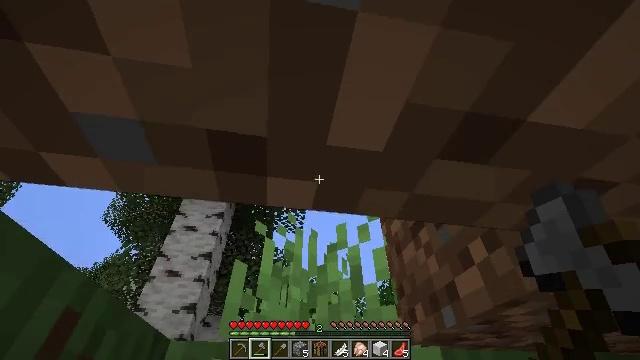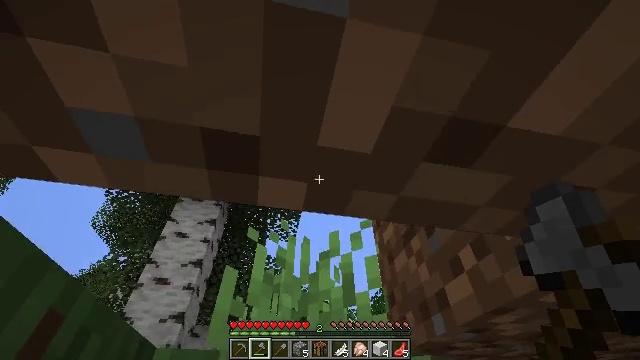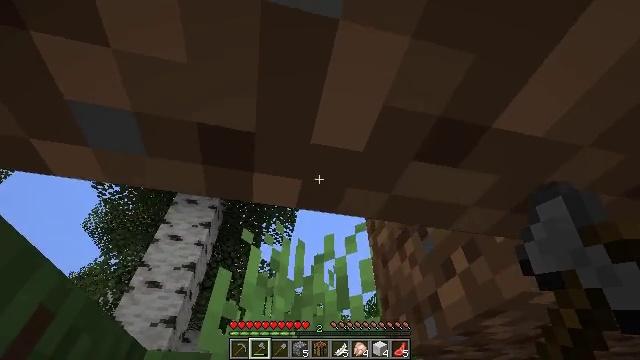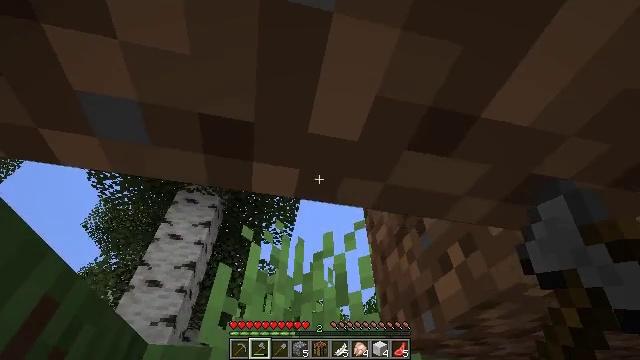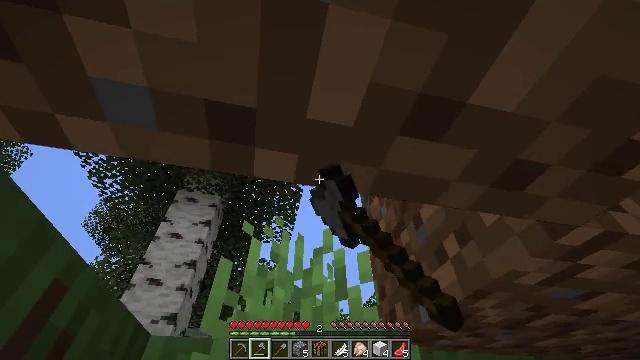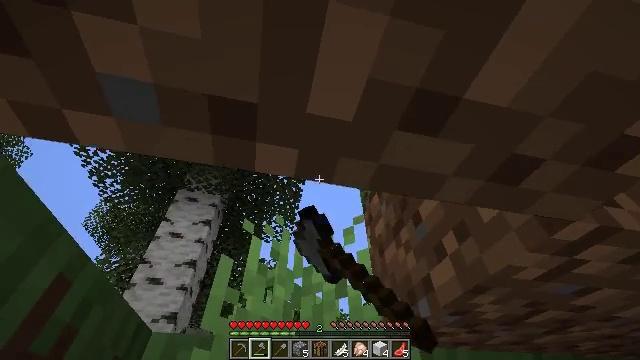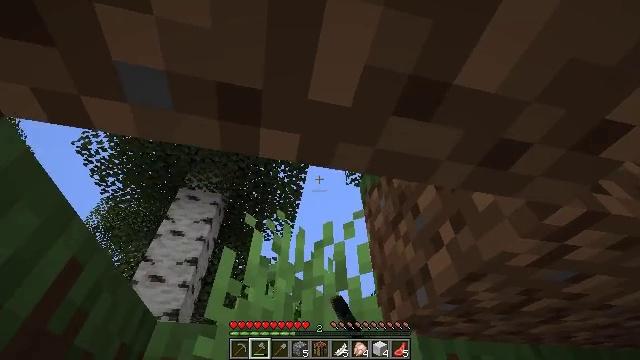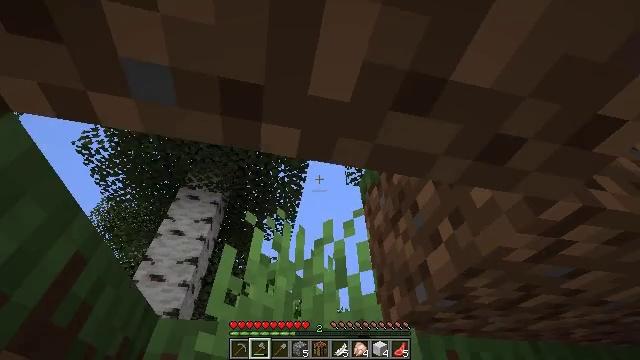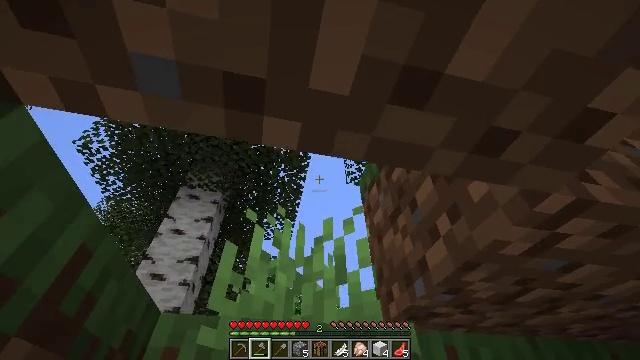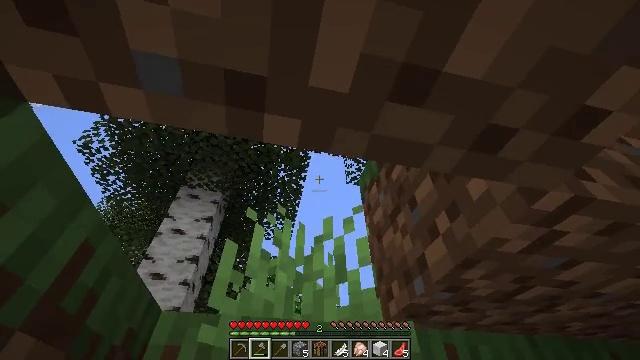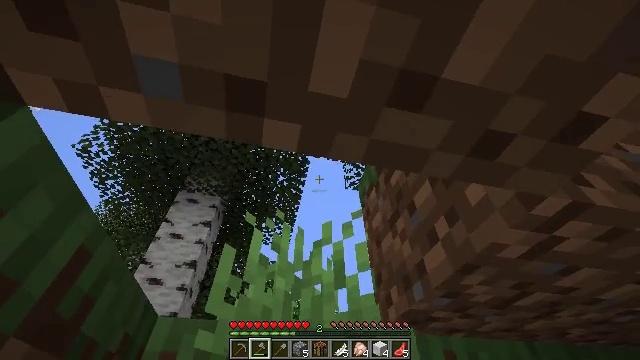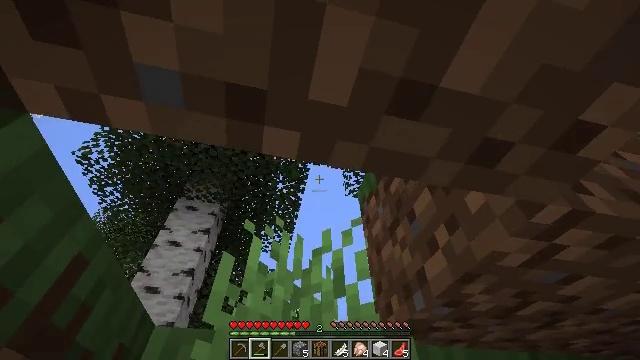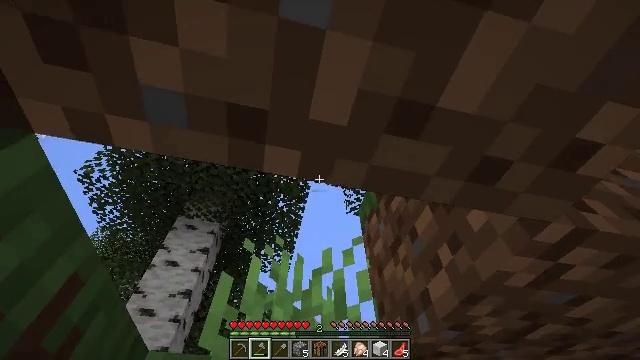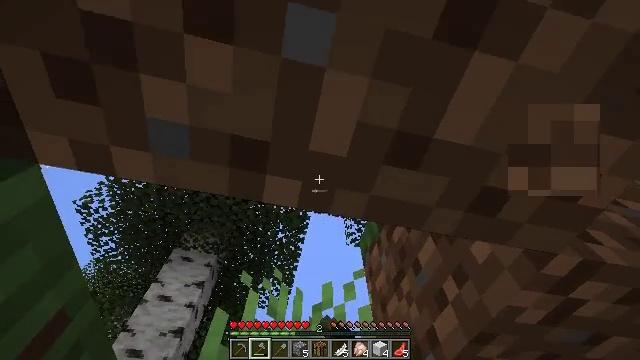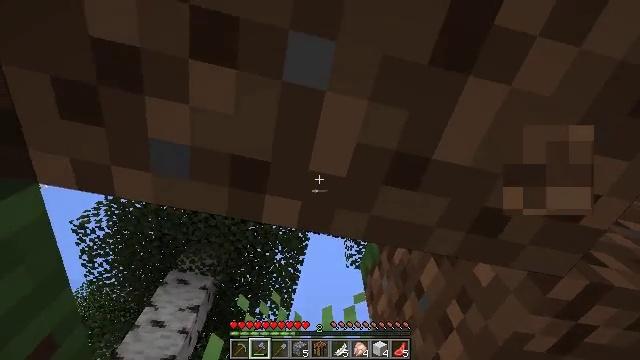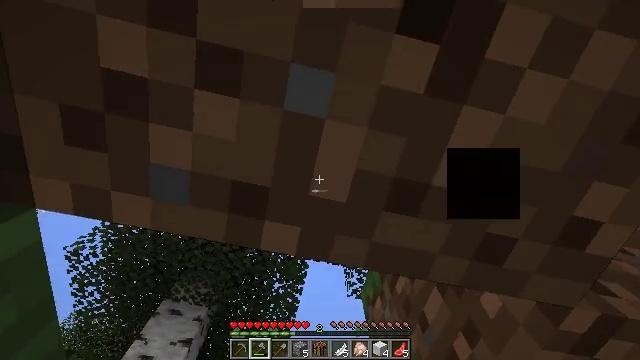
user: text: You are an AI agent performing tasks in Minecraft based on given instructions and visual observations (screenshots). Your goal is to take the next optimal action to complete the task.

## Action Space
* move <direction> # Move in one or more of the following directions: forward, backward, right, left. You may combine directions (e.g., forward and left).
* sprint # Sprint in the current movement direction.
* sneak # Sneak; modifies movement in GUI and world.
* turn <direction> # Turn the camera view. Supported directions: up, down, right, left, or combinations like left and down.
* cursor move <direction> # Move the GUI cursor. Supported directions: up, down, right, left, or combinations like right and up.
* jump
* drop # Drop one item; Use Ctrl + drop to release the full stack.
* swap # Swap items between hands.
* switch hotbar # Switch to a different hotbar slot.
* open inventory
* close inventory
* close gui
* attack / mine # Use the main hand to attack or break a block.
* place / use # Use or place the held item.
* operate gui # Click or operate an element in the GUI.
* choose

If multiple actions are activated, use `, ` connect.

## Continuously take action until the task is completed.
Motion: motion action
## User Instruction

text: Gather grass block for landscaping.
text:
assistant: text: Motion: turn right and up
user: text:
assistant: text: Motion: turn right and up
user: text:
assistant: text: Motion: attack / mine
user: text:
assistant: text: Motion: attack / mine
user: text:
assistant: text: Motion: attack / mine
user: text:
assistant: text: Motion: attack / mine
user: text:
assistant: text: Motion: attack / mine
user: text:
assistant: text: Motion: attack / mine
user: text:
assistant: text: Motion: attack / mine
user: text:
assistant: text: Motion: turn up, attack / mine
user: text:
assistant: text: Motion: turn up, attack / mine
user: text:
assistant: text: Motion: turn up, attack / mine
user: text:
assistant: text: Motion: turn up, attack / mine
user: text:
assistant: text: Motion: turn up, attack / mine
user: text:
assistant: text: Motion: turn up, attack / mine
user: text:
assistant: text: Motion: turn up, attack / mine
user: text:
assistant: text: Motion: turn up, attack / mine
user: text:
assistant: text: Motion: attack / mine
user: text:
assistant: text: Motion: attack / mine
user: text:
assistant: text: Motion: attack / mine
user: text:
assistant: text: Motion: attack / mine
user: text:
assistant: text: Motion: attack / mine
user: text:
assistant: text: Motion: attack / mine
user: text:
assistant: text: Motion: attack / mine
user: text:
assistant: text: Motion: attack / mine
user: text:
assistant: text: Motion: attack / mine
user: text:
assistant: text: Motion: attack / mine
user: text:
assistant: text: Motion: attack / mine
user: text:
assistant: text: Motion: attack / mine
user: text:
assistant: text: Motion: attack / mine